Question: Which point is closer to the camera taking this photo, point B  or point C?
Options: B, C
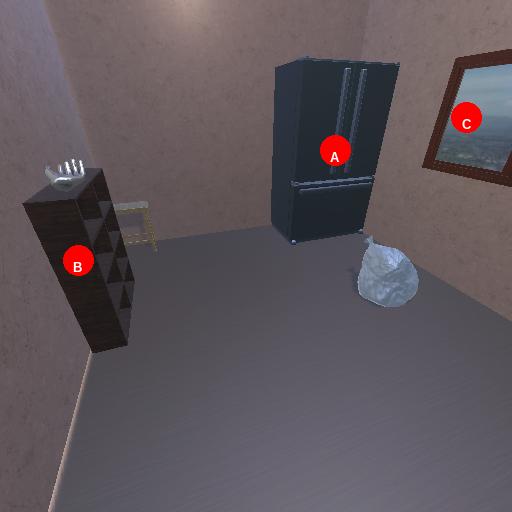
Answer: B